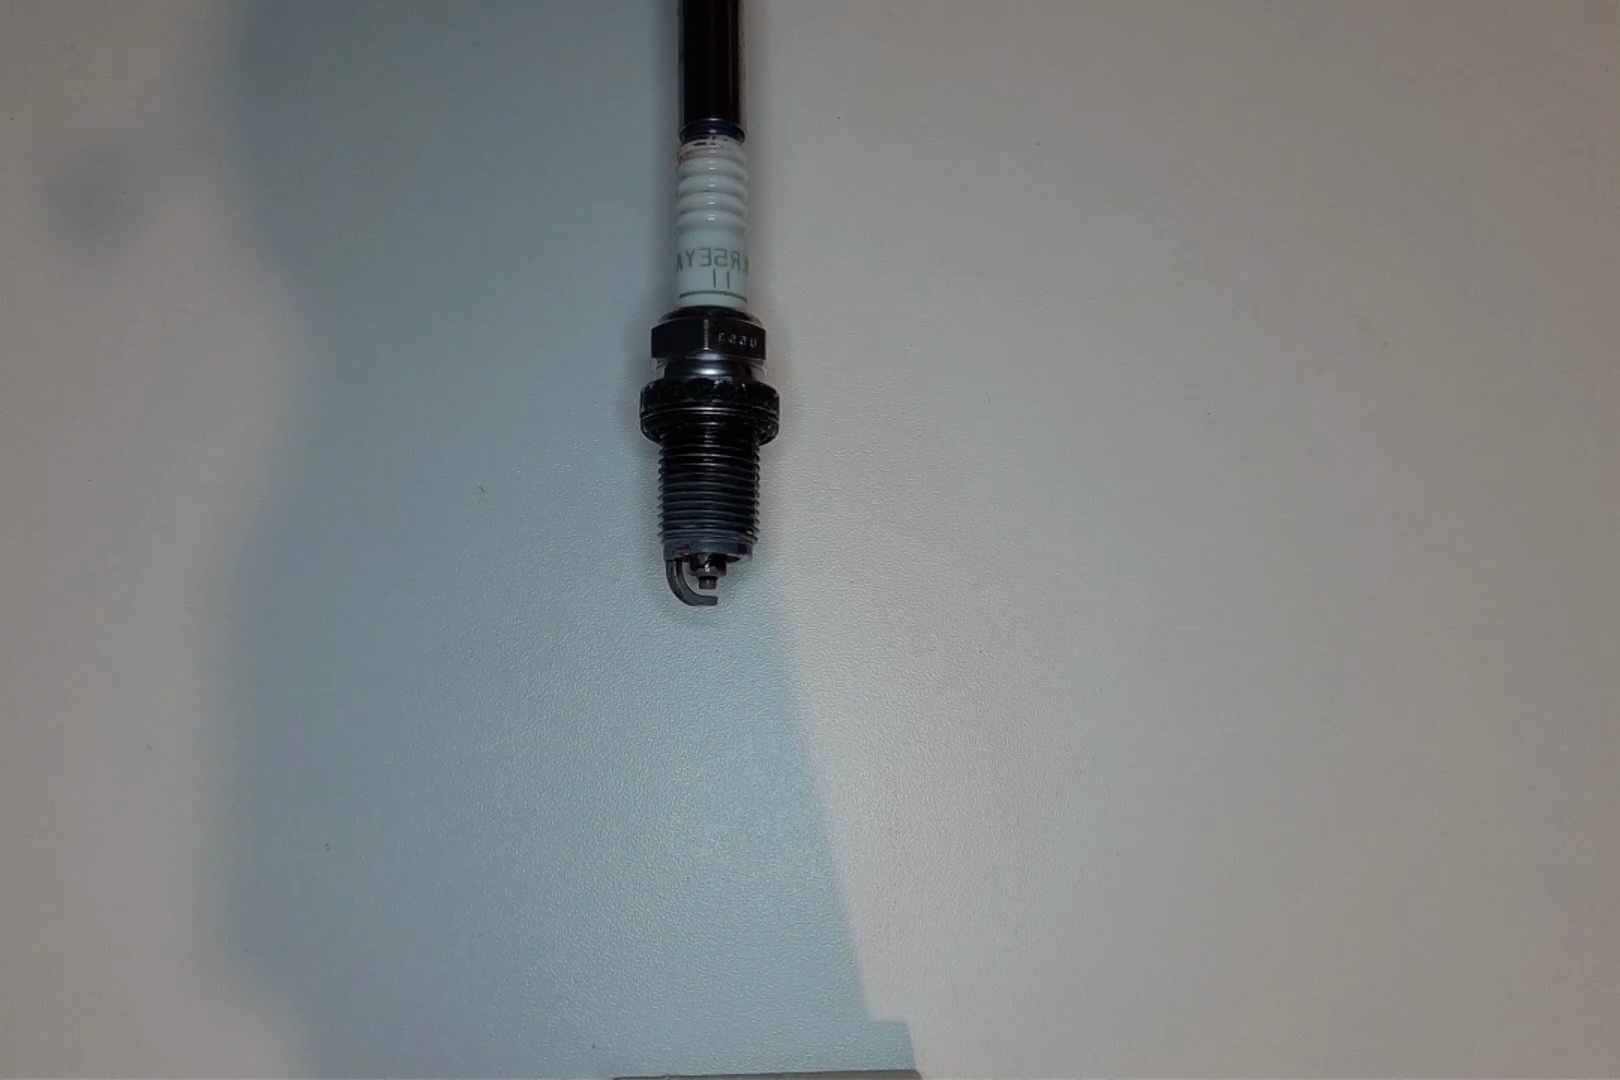
Label: anomaly